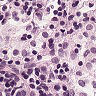
Metastatic tissue present: no